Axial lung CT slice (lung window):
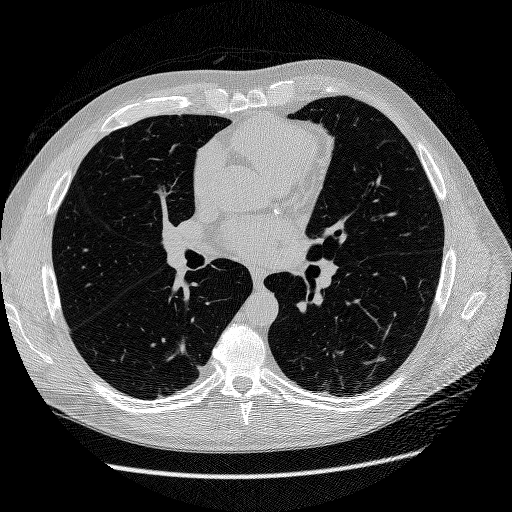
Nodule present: no